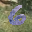
Label: 6